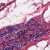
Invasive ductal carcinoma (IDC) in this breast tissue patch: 1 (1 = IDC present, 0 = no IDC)